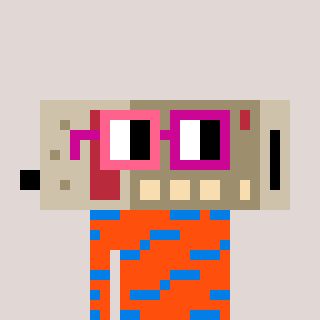
a pixel art character with square pink and red glasses, a cordless phone-shaped head and a orange-colored body on a warm background